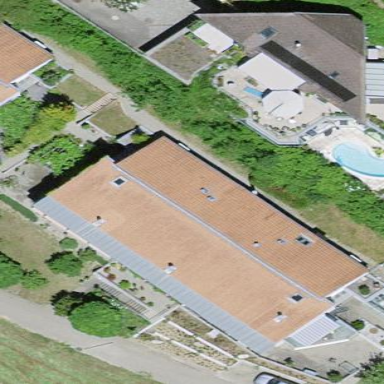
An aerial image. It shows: Residential building.